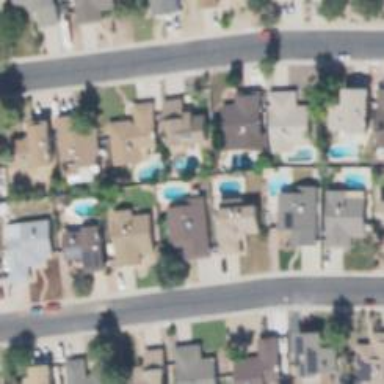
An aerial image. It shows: Outdoor swimming pool in leisure land area.